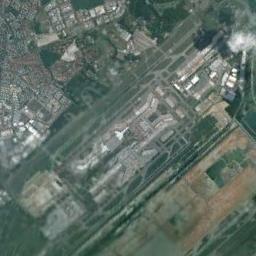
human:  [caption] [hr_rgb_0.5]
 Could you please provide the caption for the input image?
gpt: An airport with some parallel runways and buildings on the lawn and dense residential areas beside .

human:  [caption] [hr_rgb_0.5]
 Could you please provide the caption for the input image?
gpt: A complex airport with many runways and buildings is surrounded by a residential area and green farmland .

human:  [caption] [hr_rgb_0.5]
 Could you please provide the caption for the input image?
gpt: An airport is surrounded by many buildings and grass .

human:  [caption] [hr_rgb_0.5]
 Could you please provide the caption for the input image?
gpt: The airport was built in the middle of lush vegetation .

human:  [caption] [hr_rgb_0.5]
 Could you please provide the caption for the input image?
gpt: There are straight roads in the airport .